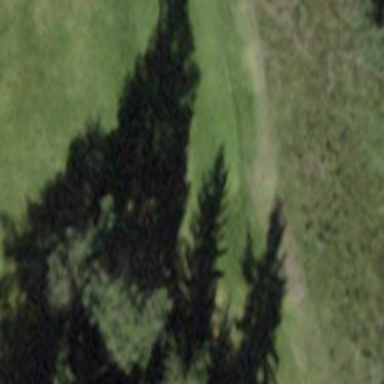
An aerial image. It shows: Grass area designated as golf tee.